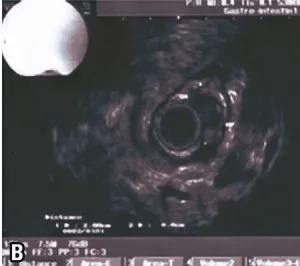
(B) Endoscopic ultrasound revealed the lesion as compatible with a gastrointestinal stromal tumor, but abdominal computed tomography was recommended.
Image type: radiology (ultrasound)